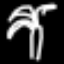
Label: palm tree